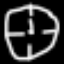
Label: clock